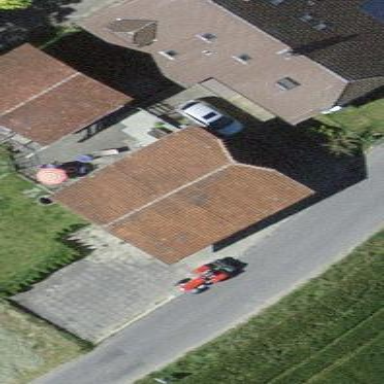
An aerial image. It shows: Garage.